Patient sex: F
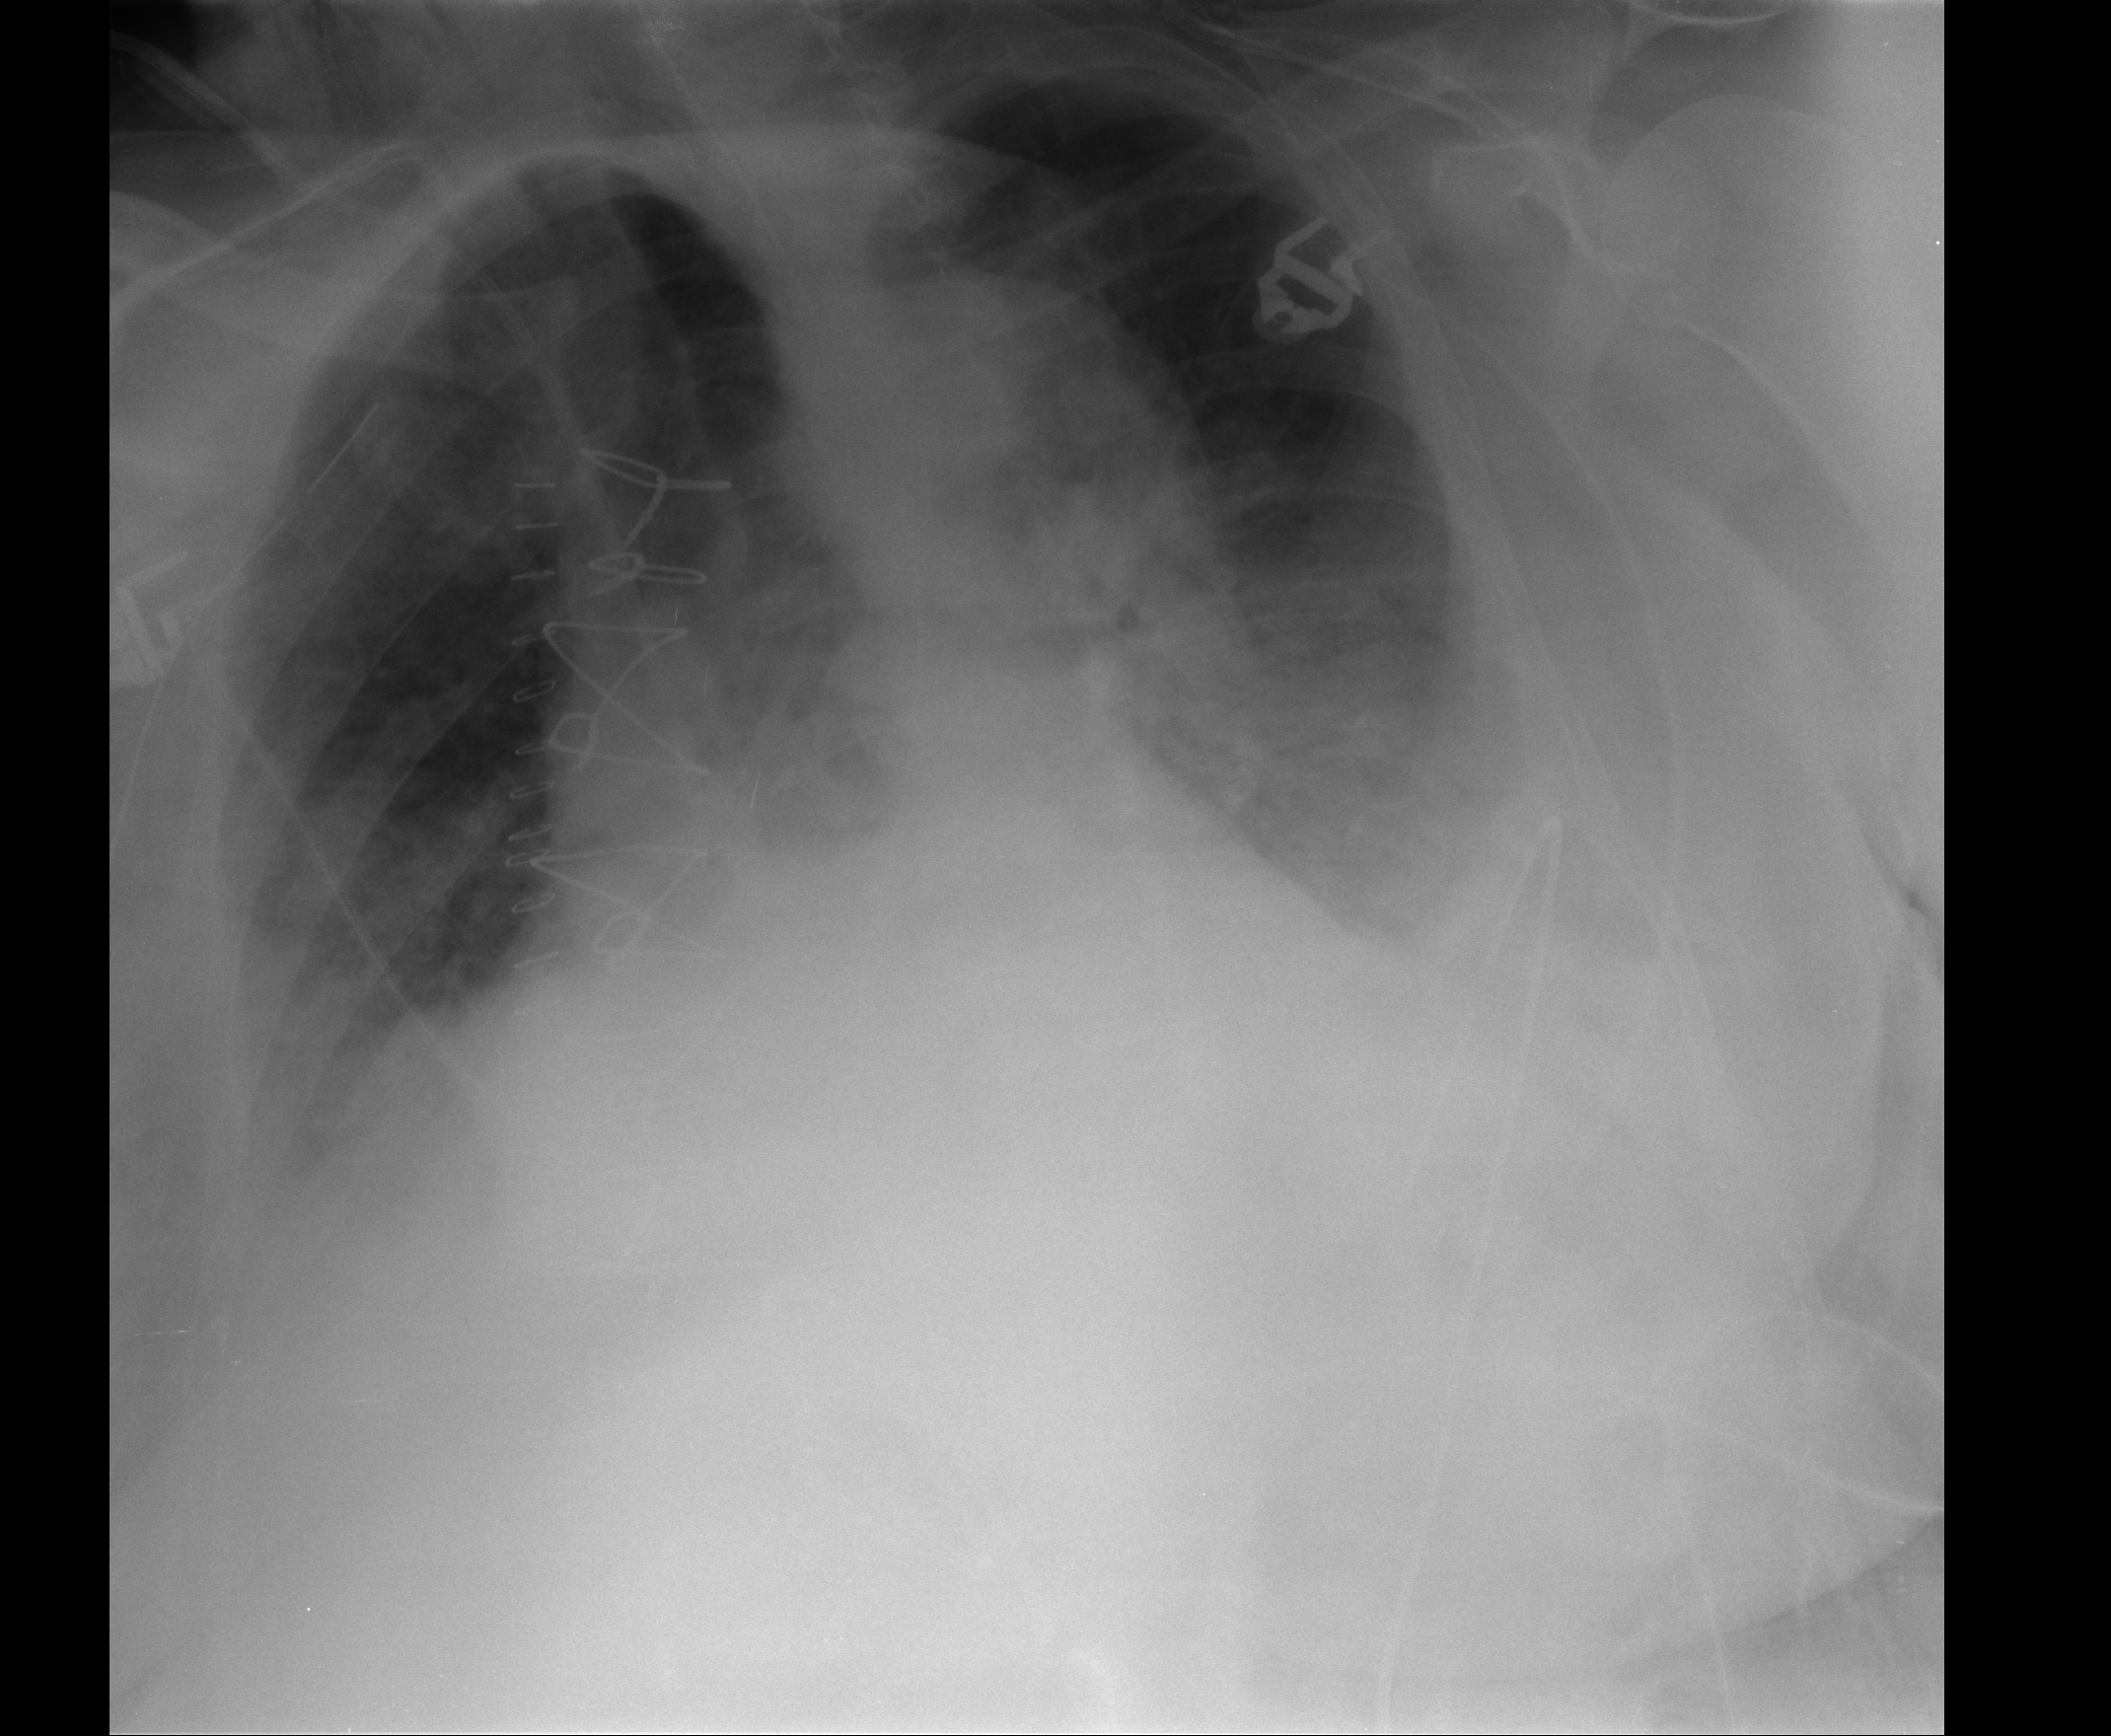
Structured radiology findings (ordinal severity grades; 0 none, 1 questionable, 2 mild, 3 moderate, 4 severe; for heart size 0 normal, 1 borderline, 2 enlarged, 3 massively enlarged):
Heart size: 2
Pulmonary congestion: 2
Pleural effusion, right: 3
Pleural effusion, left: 3
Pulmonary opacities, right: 3
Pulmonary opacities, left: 3
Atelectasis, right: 3
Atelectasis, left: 3